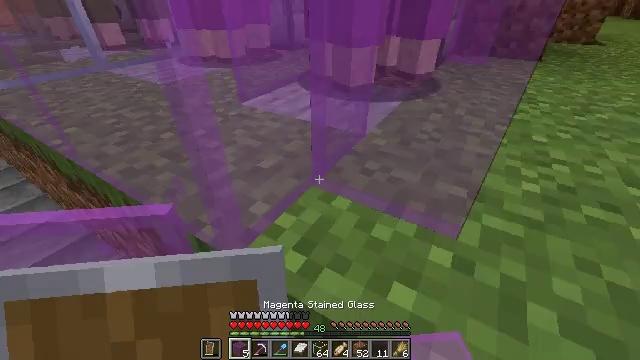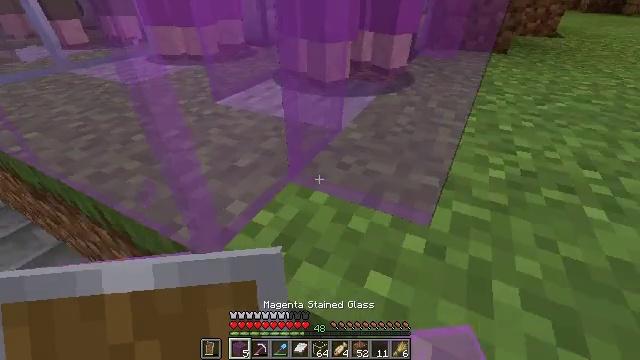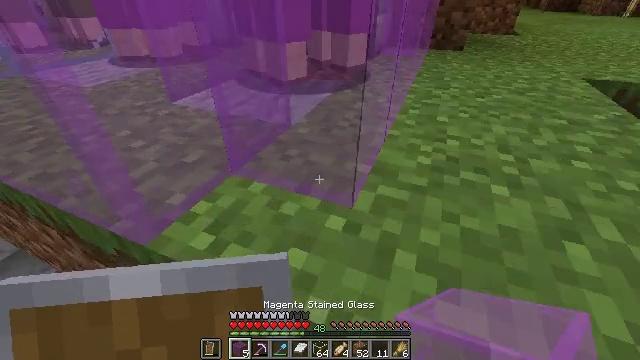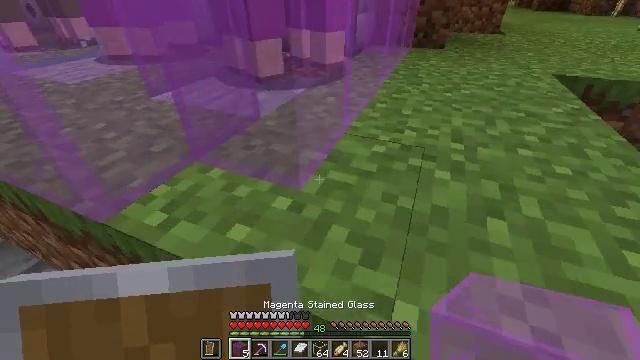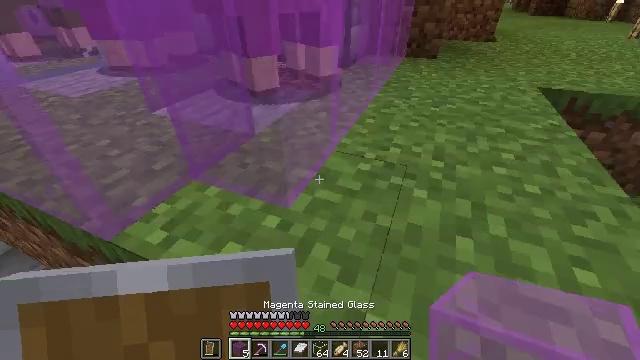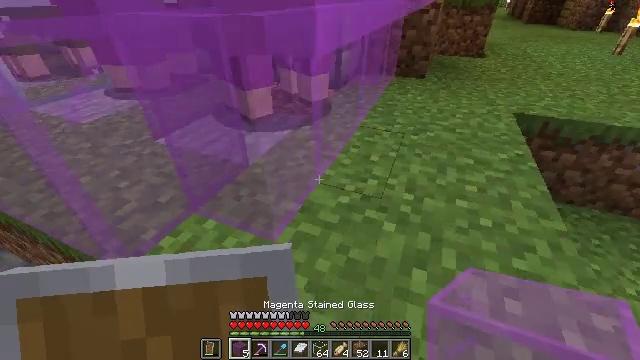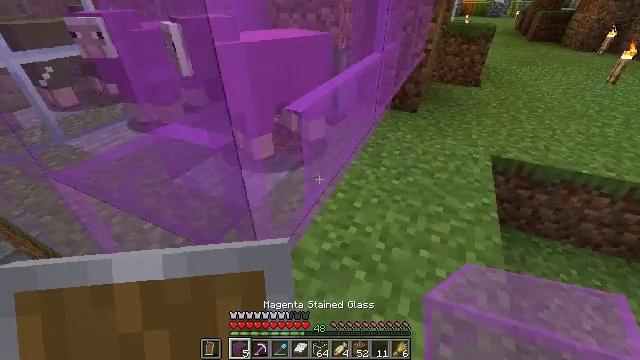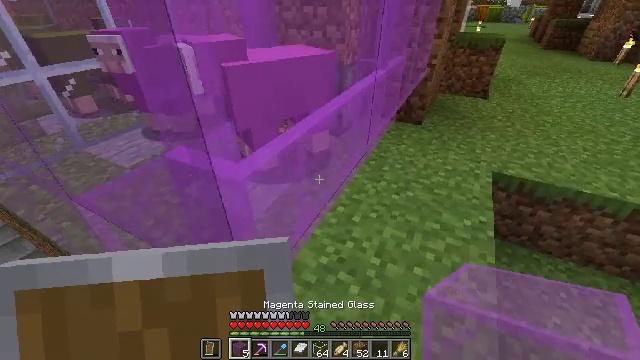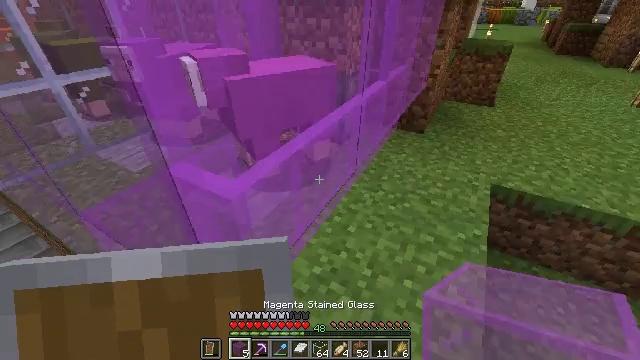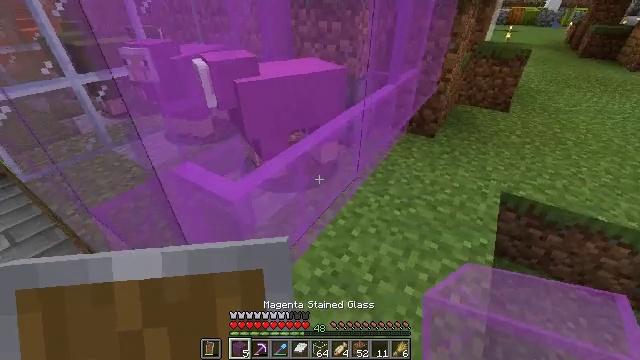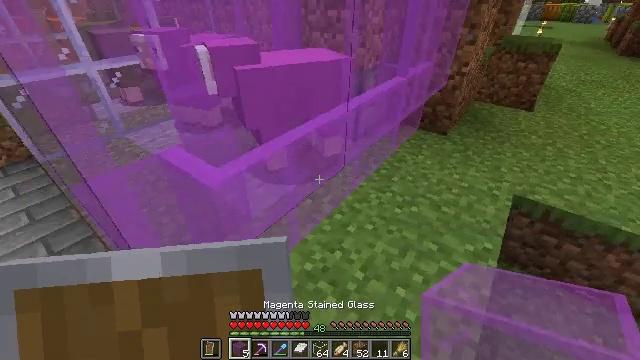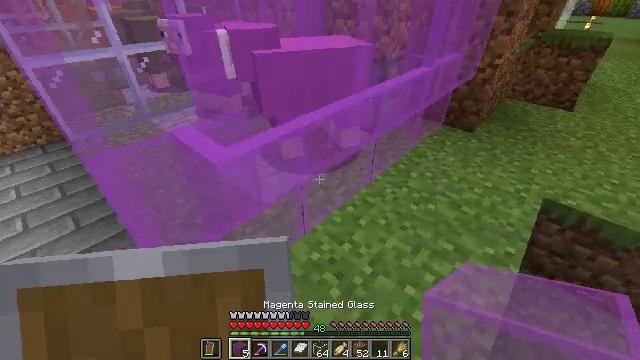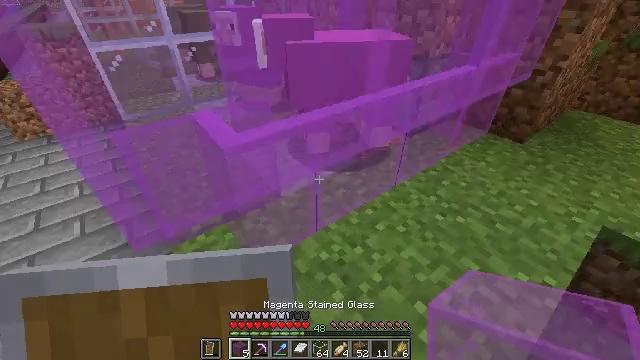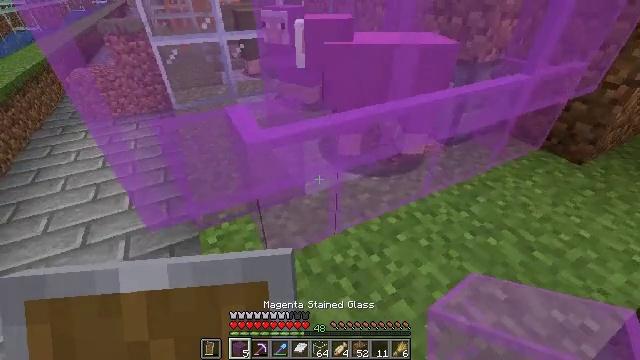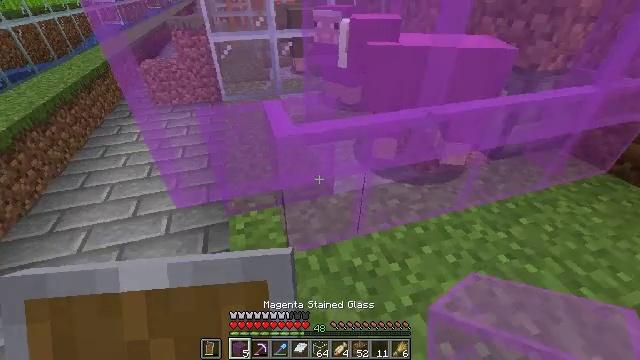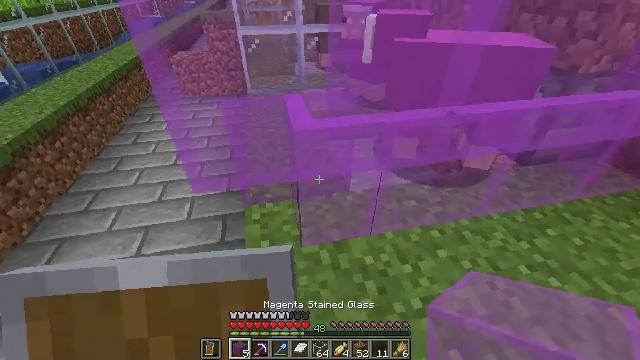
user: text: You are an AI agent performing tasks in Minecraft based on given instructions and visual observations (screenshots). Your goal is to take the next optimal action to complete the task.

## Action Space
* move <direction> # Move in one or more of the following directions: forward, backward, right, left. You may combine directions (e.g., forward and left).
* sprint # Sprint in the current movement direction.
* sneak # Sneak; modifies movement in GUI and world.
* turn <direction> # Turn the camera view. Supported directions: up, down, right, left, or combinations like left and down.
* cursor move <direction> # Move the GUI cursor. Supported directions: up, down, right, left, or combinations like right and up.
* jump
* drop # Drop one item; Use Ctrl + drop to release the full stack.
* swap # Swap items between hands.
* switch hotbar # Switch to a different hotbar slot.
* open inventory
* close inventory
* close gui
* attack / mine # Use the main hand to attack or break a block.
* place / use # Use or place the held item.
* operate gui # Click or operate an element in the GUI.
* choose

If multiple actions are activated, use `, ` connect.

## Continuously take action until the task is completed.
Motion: motion action
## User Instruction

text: Harvest the fragile magenta stained glass pane.
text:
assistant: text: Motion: move right, turn right
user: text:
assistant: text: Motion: move right, turn right
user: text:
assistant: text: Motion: move right
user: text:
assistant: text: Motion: move forward and move right, jump
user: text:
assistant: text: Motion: move forward and move right, jump
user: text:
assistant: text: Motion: move forward and move right, turn left, jump
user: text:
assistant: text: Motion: move forward and move right, turn left, jump
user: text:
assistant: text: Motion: move forward and move right, turn left
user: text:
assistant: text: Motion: move forward and move right, turn left
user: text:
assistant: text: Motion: move forward and move right, turn left
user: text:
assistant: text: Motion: move forward and move right, turn left
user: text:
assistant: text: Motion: move forward and move right, turn left
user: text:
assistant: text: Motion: turn left
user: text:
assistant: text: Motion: turn left
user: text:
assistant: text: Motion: turn left
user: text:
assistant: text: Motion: turn left
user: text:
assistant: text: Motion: turn left
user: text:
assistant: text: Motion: no_op
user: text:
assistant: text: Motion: turn down
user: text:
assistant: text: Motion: turn down
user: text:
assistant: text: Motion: no_op
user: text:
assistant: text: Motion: no_op
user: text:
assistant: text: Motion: no_op
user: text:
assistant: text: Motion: no_op
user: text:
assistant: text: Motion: no_op
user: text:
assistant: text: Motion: no_op
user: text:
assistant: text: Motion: turn right
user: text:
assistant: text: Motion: turn right
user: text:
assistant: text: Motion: no_op
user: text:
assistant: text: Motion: attack / mine